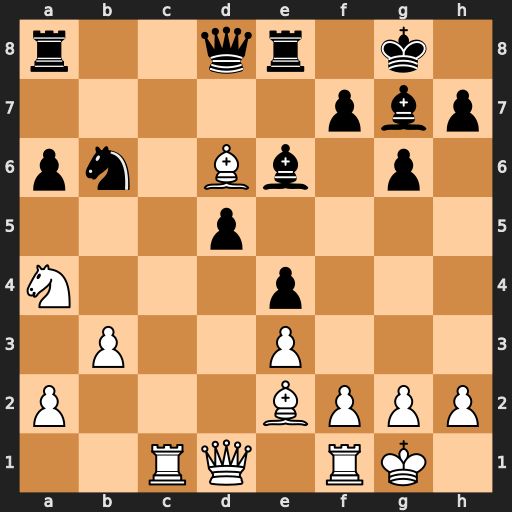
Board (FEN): r2qr1k1/5pbp/pn1Bb1p1/3p4/N3p3/1P2P3/P3BPPP/2RQ1RK1
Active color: w
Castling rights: -
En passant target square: -
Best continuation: Bc7 Nxa4 Bxd8